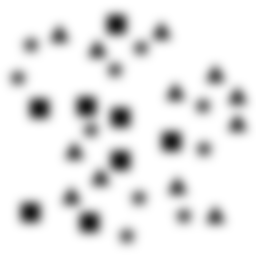
Squares: 8
Triangles: 12
Stars: 10
Total shapes: 30